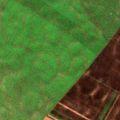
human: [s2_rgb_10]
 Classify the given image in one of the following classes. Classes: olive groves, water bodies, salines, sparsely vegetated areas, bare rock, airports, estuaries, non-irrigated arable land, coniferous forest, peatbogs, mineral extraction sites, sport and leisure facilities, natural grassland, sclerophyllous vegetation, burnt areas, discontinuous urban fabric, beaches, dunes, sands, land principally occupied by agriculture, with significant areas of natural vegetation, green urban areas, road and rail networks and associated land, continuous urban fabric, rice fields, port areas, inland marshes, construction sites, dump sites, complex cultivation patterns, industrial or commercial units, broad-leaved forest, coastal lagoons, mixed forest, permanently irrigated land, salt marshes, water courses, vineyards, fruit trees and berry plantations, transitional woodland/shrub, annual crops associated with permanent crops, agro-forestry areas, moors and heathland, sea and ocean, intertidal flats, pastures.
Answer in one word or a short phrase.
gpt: non-irrigated arable land